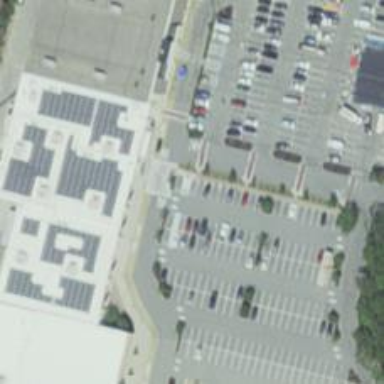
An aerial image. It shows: Parking space.